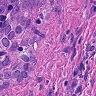
Metastatic tissue present: yes